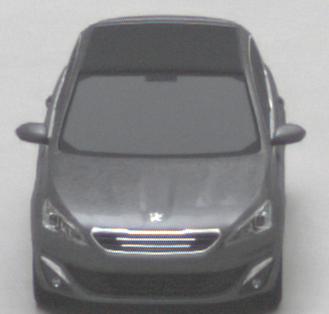
Make: Peugeot
Model: 308 VTi 82
Detailed model: 308 (II)
Model produced from: 2013/09
Model produced until: 2014/11
Doors: 5
Color: gray
Road condition: dry road
Daytime: midday
Contrast: medium contrast